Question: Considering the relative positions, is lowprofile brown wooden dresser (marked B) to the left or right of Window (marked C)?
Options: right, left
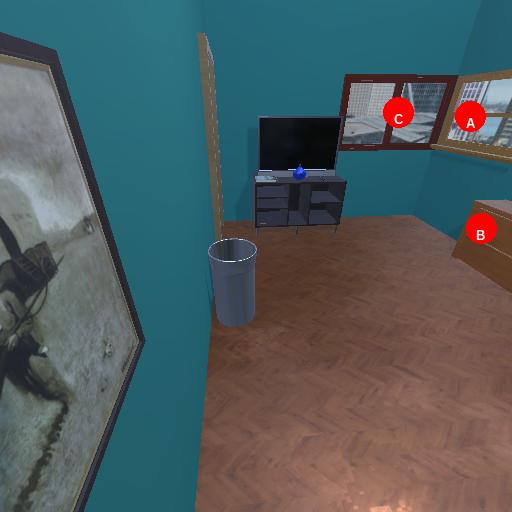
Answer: right